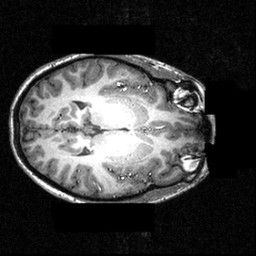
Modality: T1w
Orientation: axial
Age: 23
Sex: female
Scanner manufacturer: siemens
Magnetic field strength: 3.951 T
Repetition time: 1.5 s
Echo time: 0.00335 s